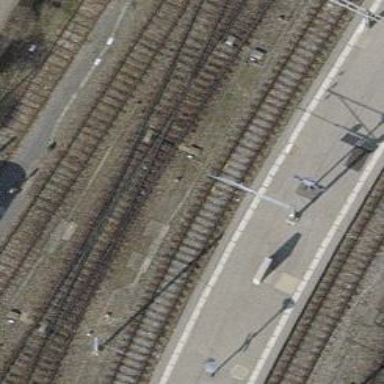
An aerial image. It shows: Railway switch.